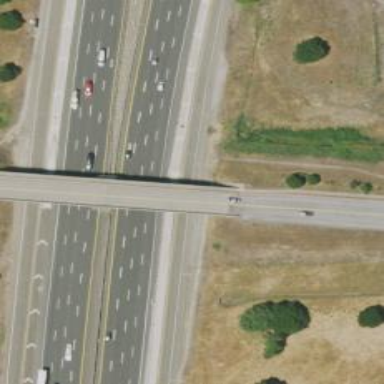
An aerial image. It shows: Asphalt busway.